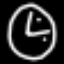
Label: clock